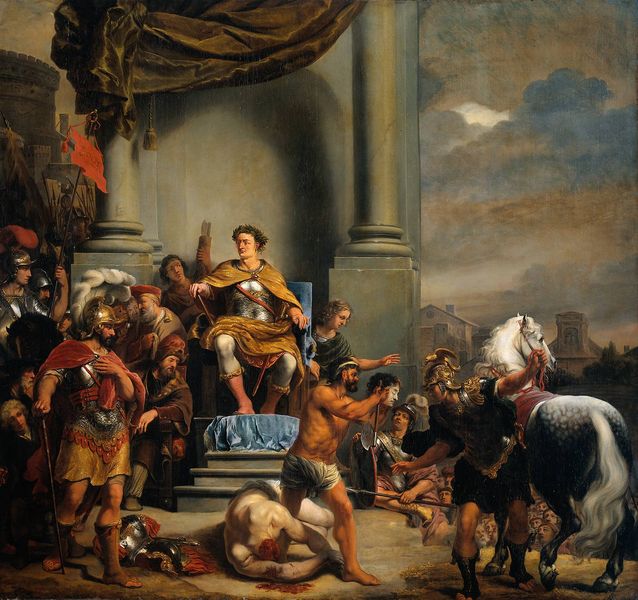
Titel: Konsul Titus Manlius Torquatus nach Hinrichtung seines Sohnes
Künstler: Ferdinand Bol
Standort: Amsterdam
Institution: Rijksmuseum
Schlagwörter: akt, blau, feder, feuer, gemälde, himmel, kampf, kopf, mann, nackt, schatten, umhang, weiß, wolken, gelb, grün, menschen, sitzen, stadt, frankreich, grau, hintergrund, hut, licht, männer, nacht, schwarz, szene, säule, säulen, ölbild, gebäude, haus, rot, schloss, tier, tiere, tuch, wolke, herren, wand, architektur, barock, enthauptung, federn, geköpft, henker, hinrichtung, historie, johannes, kleidung, köpfen, leiche, mensch, mord, rache, samt, sockel, tod, tot, toter, vorhang, ferne, häuser, weite, kirche, boden, gold, mantel, stoff, publikum, renaissance, pferd, pferde, reiter, turm, federbusch, mähne, schweif, zügel, liegen, sitz, bogen, flagge, mauer, weis, figuren, französisch, gewalt, krieg, schlacht, treppe, unruhe, historienbild, kaiser, king, könig, lanze, men, soldaten, thron, stufe, stufen, stola, nische, treppenstufen, blut, antike, burg, palast, schwert, schwerter, uniform, uniformen, waffen, soldat, helm, herrscher, tron, lorbeer, ritter, kämpfen, rüstung, schimmel, rom, gemäuer, römer, triumph, helme, harnisch, sklave, jesus, sterben, ross, antik, dramatisch, griechisch, sage, krieger, historienmalerei, griechenland, historiengemälde, historismus, treppenstufe, baldachin, lanzen, tempel, balu, opfer, töten, hermes, basis, postament, aufregung, klassik, drama, quadrat, sklaven, kopflos, römisch, unruhig, historisch, quadratisch, echinus, caesar, rüstungen, troja, prächtig, war, horse, leuter, blutig, alexander, thronend, imperator, attisch, kamp, plus ultra, trhon, kämpfe, alexander der große, feldzeichen, torus, federbuschen, zähmen, samson, zenturio, geköpfter, centurio, figren, blood, herrn, power, berletzt, blutender, griger, herrschermotiv, torud, trochinus